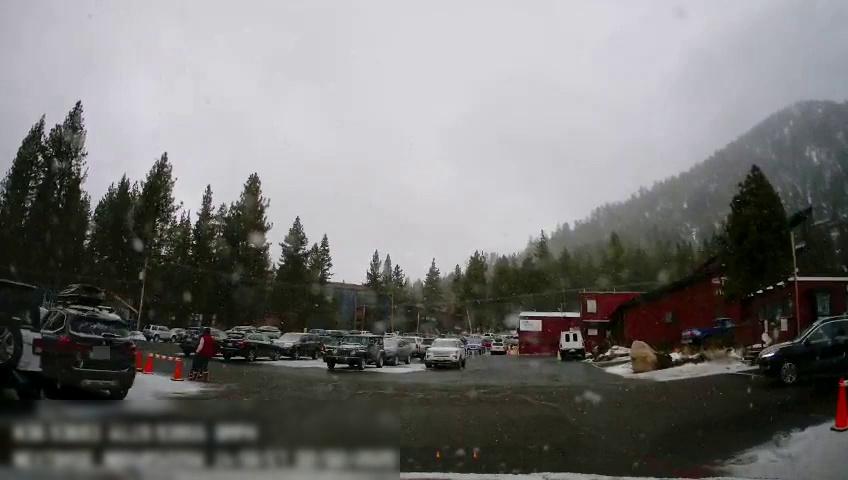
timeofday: Day
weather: Snowy
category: Vehicles | SUV
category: Vehicles | Car
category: Vehicles | SUV
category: Vehicles | SUV
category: Vehicles | SUV
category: Vehicles | Car
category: Vehicles | SUV
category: Vehicles | Car
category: Vehicles | Car
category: Vehicles | SUV
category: Vehicles | SUV
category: Vehicles | SUV
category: Vehicles | Van
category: Vehicles | Car
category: Vehicles | Truck
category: Drivable Space
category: Pedestrians